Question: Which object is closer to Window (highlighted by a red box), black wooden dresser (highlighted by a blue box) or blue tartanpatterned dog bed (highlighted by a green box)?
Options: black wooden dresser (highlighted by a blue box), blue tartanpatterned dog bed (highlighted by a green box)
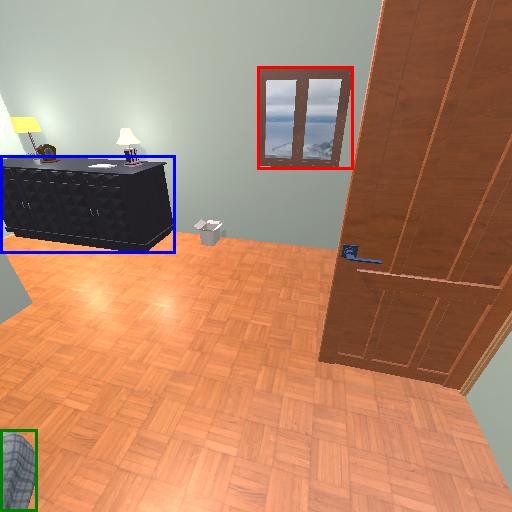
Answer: black wooden dresser (highlighted by a blue box)